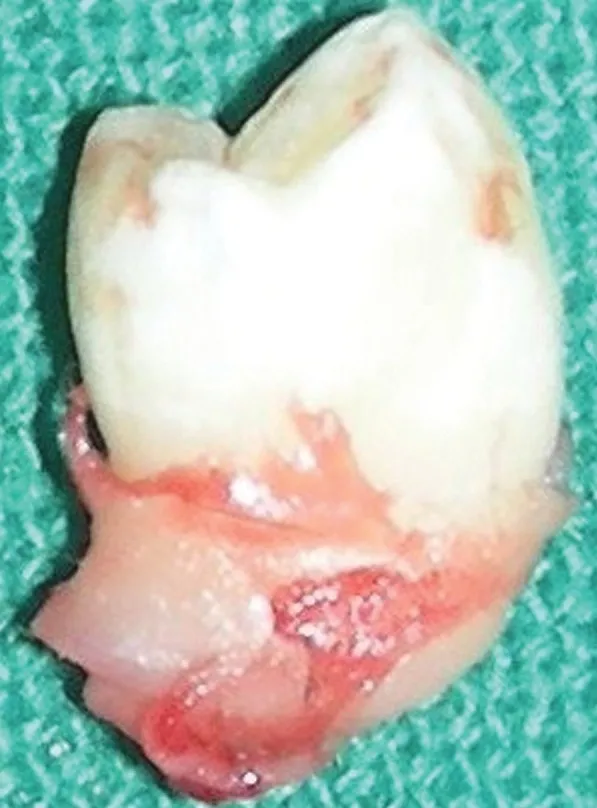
Extracted 85.
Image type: medical_photograph (other_medical_photograph)